Interaction volume radius: 5 \u00c5
Interaction volume height: 10 \u00c5
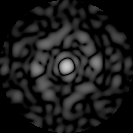
Disorder parameter: 0.8384